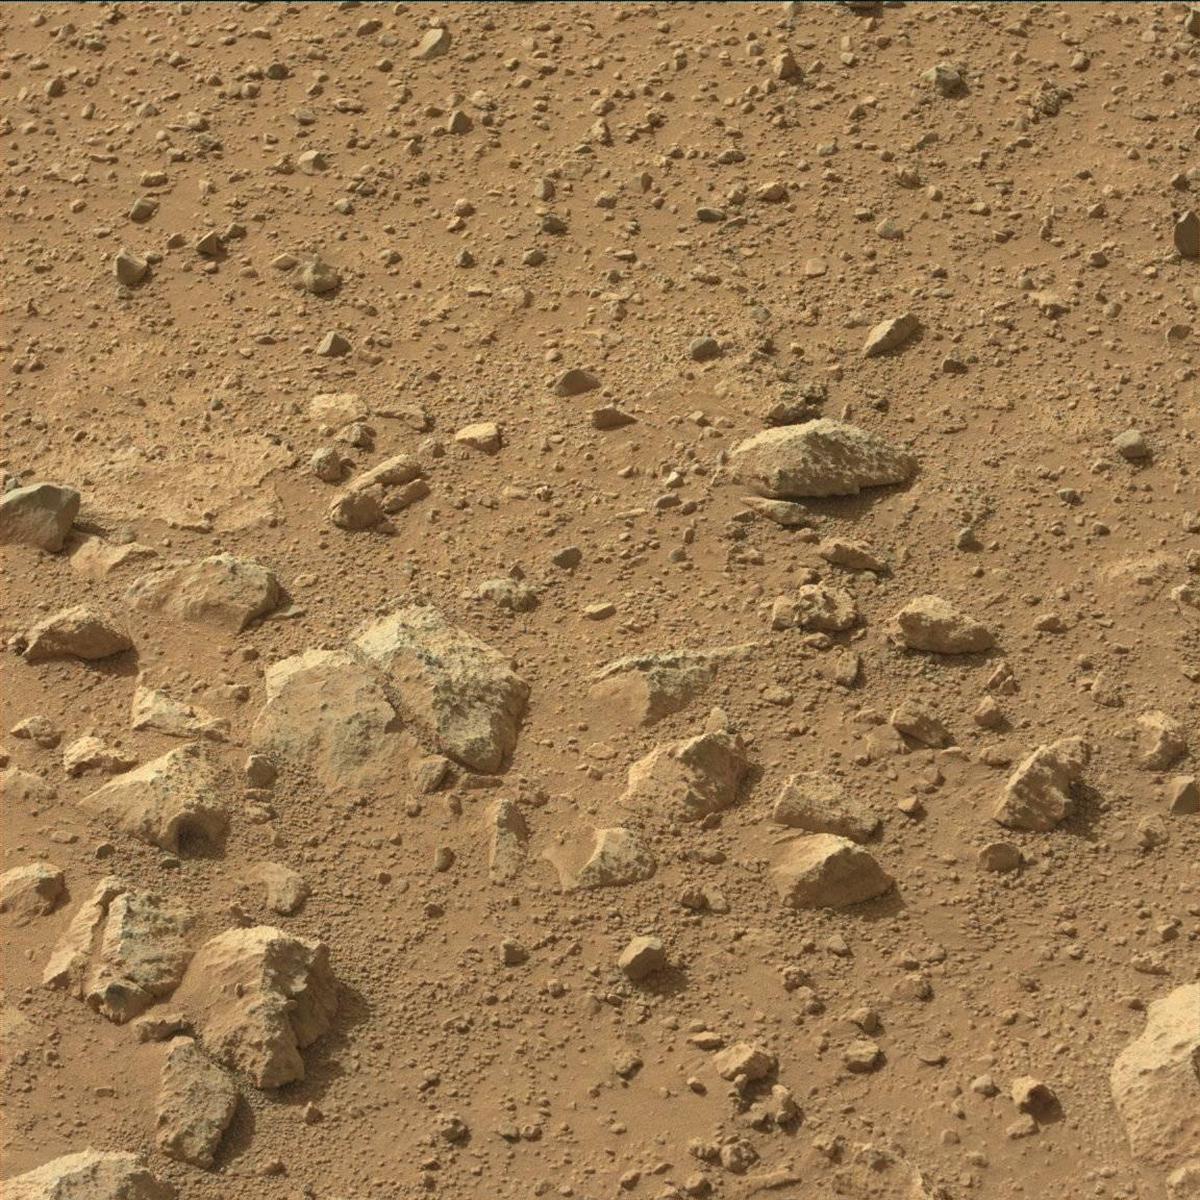
Terrain classes present: Bedrock, Rock, Sand / Soil